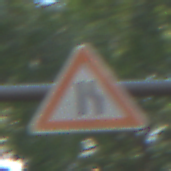
Verkehrszeichen: EinseitigVerengteFahrbahnRechts
Umgebung: Outdoor, Urban
Tageszeit: MorningAfternoon
Wetter: PartlyCloudy
Licht: Natural
Jahreszeit: NotSpecified
Kontrast: LowContrast